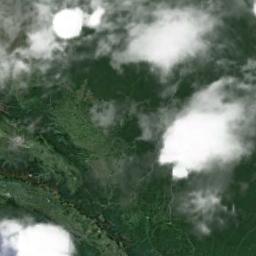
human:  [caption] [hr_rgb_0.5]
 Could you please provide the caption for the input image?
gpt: White clouds on green earth .

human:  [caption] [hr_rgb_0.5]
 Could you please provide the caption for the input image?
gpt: There was a little white cloud floating above the hill .

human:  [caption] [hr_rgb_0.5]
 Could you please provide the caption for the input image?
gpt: The white cloud is above green land .

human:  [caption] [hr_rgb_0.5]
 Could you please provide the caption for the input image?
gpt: The cumulus clouds are located above the land covered by dense vegetation .

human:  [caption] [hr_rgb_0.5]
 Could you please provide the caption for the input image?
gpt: There are pieces of white clouds over a green land .